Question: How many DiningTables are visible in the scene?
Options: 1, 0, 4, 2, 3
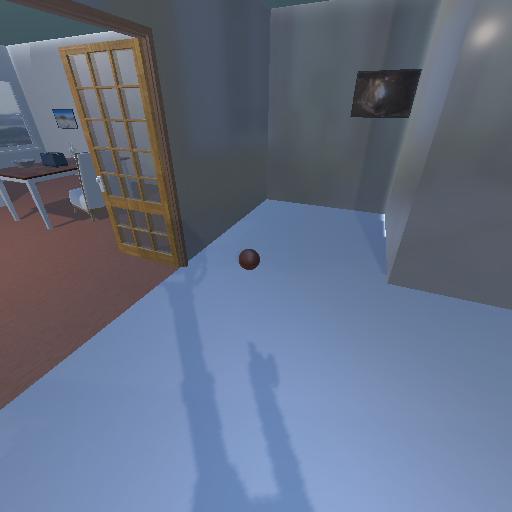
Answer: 1